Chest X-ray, PA view. Patient: 60 years old, sex F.
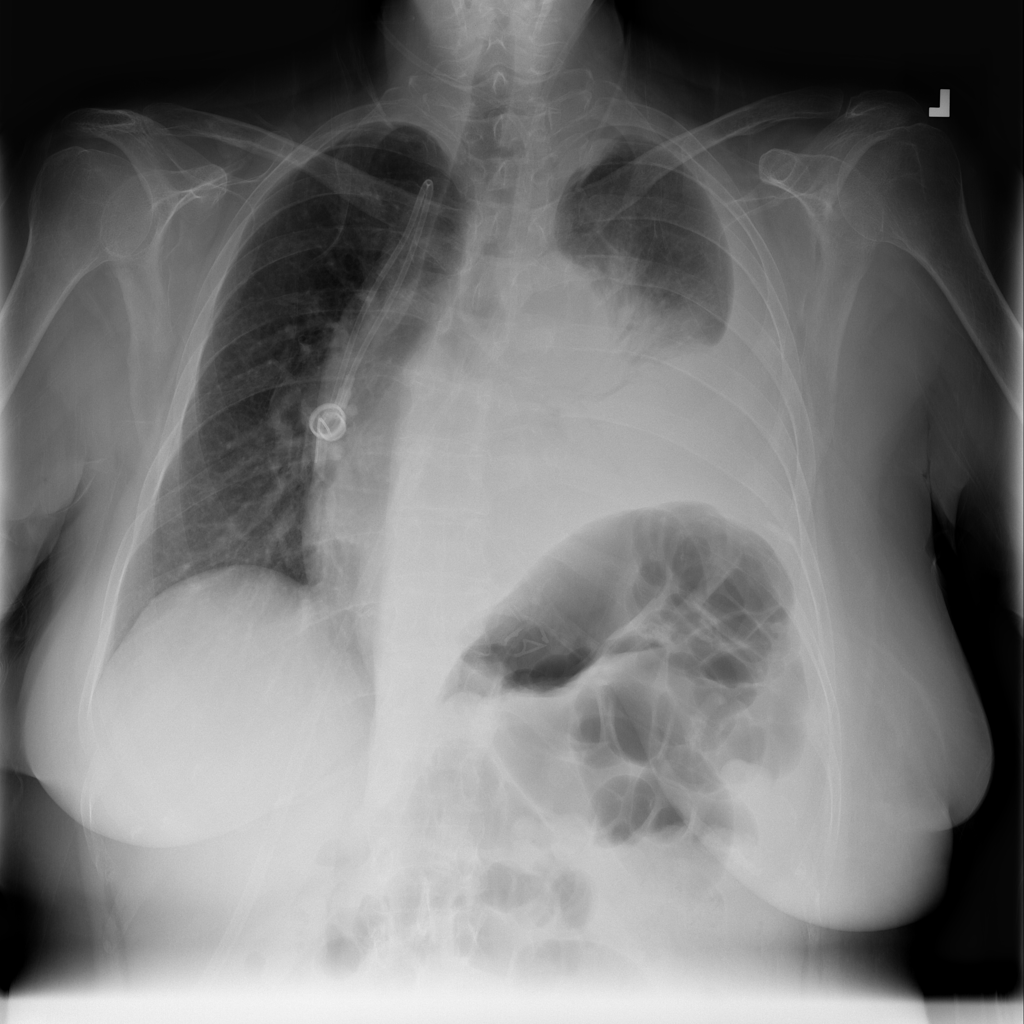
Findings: Atelectasis, Consolidation, Effusion